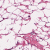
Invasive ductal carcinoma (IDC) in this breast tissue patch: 0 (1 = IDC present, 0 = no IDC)